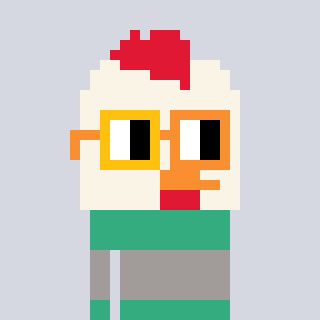
a pixel art character with square yellow and orange glasses, a chicken-shaped head and a teal-colored body on a cool background